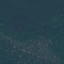
Land use / land cover: Forest